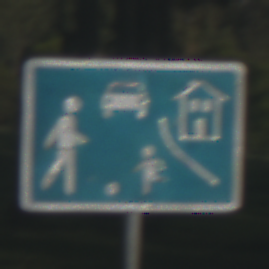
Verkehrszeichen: BeginnVerkehrsberuhigterBereich
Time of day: MorningAfternoon
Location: Outdoor (Nature)
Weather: Clear
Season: NotSpecified
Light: Natural